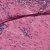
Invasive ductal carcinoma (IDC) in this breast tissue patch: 0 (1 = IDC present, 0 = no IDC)